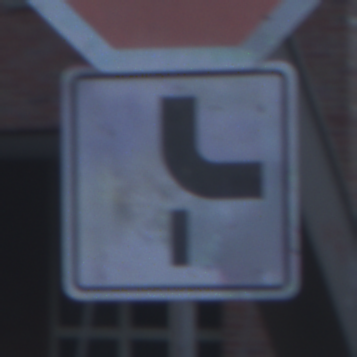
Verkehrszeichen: VerlaufVorfahrtsstrasse10
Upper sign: Stop
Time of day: SunriseSunset
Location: Outdoor (Urban)
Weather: Clear
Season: NotSpecified
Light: Natural